Question: Iam having problems with dll import in c#. I created library under windows xp x32 and tried to use it on windows 7 x32. My library is using another libraries called opnecvsharp which uses dllimport to opencv libraries for c++.
Iam sure i added opencv.dlls to the same folder as executable file. I tried to run exe as admin, disable UAC, add path to dll in PATH variable, but none of those helped me.
How I can make my program see dlls ?
The error in picture shows that program doesnt see opencv dll libraries. Opencvsharp provides only dlls and no soruce file so I cannot paste here code how it is imported.

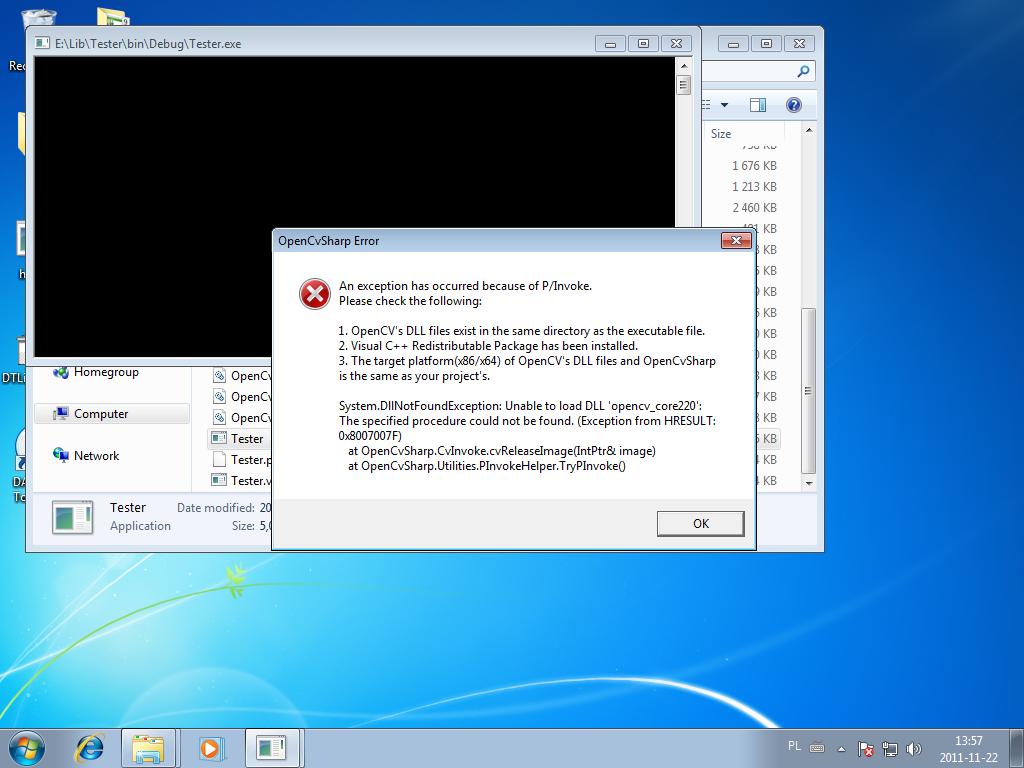
Answer: Although the error message reports that the 'opencv_core220' library is missing, you are adamant that it is present in the same directory as the executable. Thus it seems likely that one of the OpenCV dependencies is failing.
The most likely and plausible cause for this is the the Visual C++ redistributable package has not been installed on the target machine.